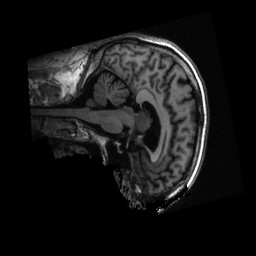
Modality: T1w
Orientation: sagittal